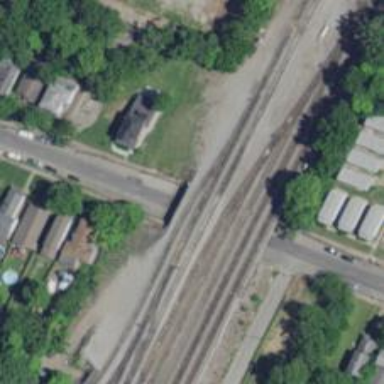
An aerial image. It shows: Railway bridge leading to rail yard.